Question: Count the number of objects in the diagram.
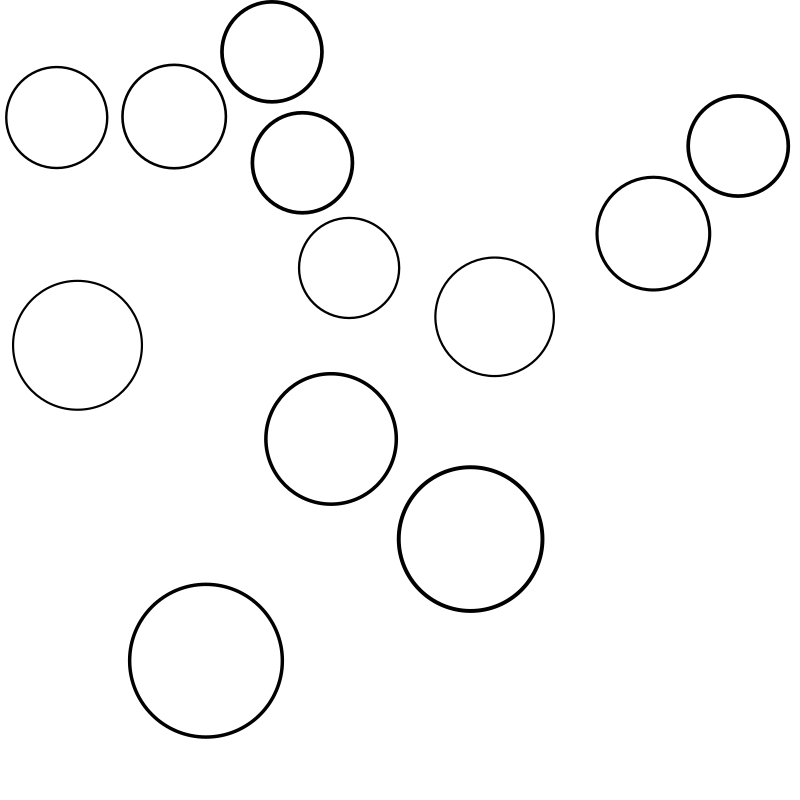
Answer: 12